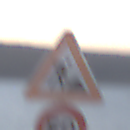
Verkehrszeichen: Arbeitsstelle
Zusatzzeichen unten: Geschwindigkeit50
Umgebung: Outdoor, RoadRail
Tageszeit: SunriseSunset
Wetter: PartlyCloudy
Licht: Natural
Jahreszeit: NotSpecified
Kontrast: LowContrast